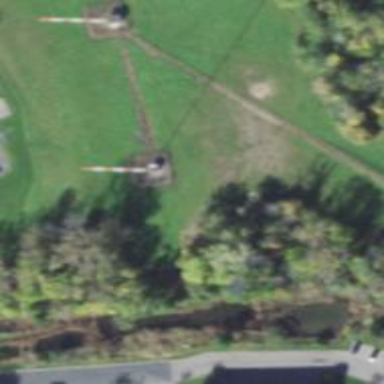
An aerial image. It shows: Man-made mast used for communication purposes.